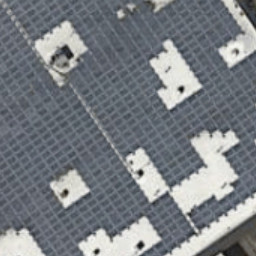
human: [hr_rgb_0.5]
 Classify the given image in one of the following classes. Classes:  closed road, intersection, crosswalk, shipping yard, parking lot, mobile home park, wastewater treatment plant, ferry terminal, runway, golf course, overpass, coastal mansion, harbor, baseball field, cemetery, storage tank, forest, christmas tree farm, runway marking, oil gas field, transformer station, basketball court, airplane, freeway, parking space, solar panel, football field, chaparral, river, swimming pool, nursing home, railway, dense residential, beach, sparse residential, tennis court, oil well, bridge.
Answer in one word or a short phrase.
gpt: solar panel